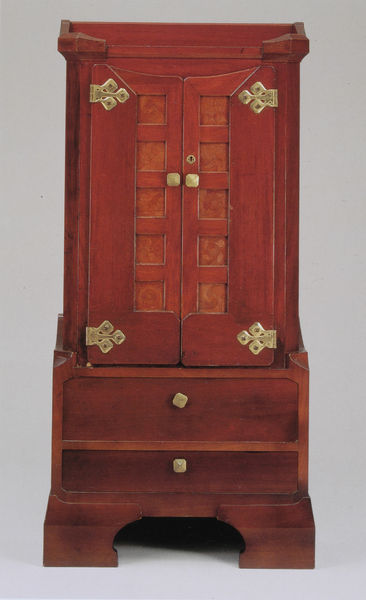
Titel: Pfeilerschrank aus dem Speisezimmer Haus Thieme, München
Künstler: Richard Riemerschmid
Standort: München
Institution: Stadtmuseum
Schlagwörter: schatten, gelb, braun, grau, holz, rot, möbel, gold, schrank, türen, zwei, schublade, türflügel, foto, fotografie, intarsien, photo, chinesisch, scharniere, schubfächer, mobiliar, design, beschläge, schubläden, art noveau, foro, teak